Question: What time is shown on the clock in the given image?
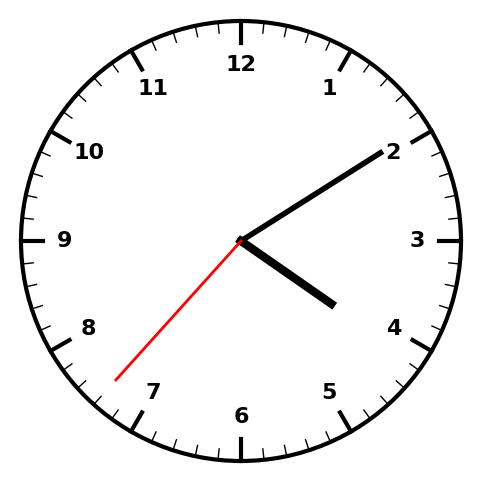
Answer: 04:09:37